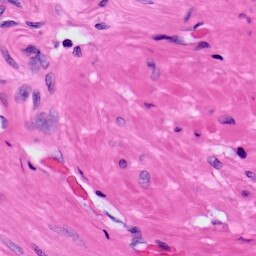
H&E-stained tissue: Prostate